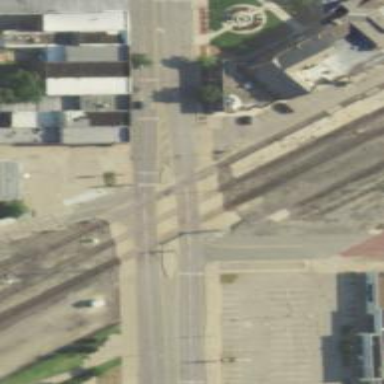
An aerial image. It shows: Railway crossing.